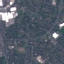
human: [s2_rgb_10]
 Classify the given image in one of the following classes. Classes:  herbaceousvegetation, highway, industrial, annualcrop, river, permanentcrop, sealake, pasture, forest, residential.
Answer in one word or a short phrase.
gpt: Residential